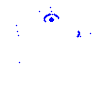
Particle: kaon